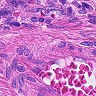
Metastatic tissue present: yes